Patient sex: M
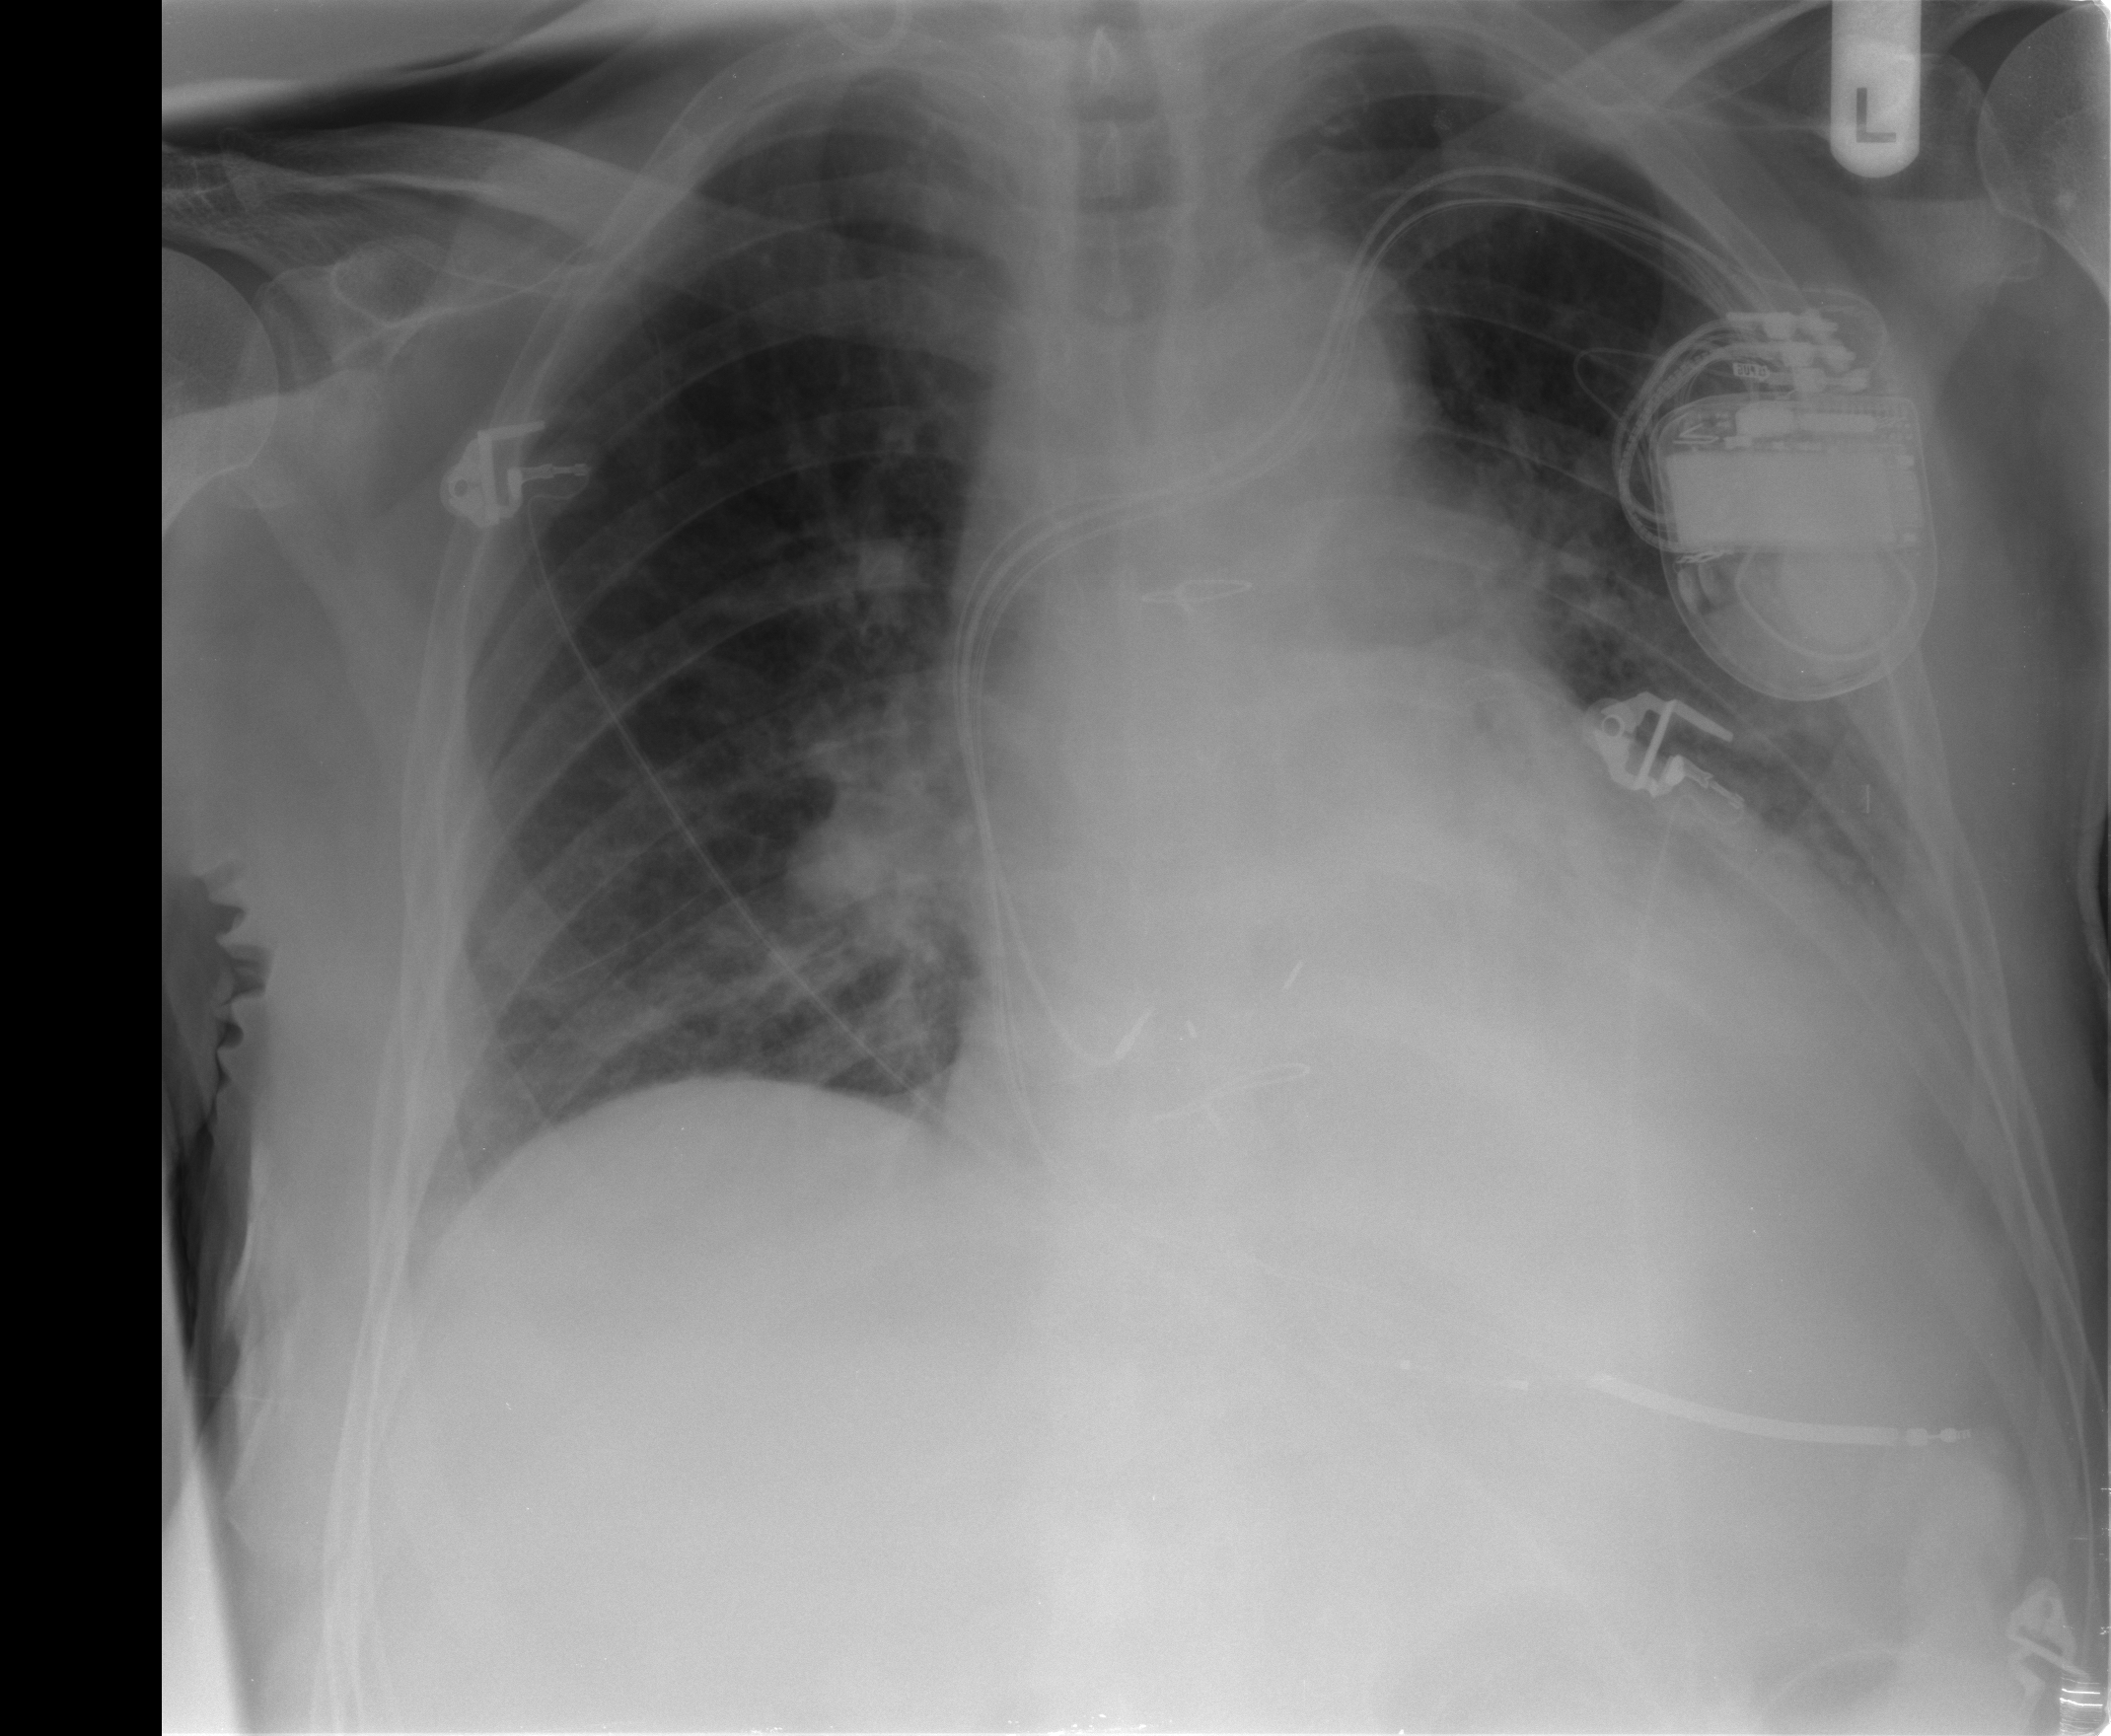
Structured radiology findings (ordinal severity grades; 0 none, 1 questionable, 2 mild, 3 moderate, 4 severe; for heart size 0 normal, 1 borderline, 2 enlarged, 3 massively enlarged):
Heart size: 2
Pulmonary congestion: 1
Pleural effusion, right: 0
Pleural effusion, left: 2
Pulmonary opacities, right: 0
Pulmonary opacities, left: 0
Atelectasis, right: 0
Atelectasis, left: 2